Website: walmart
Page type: account-selection
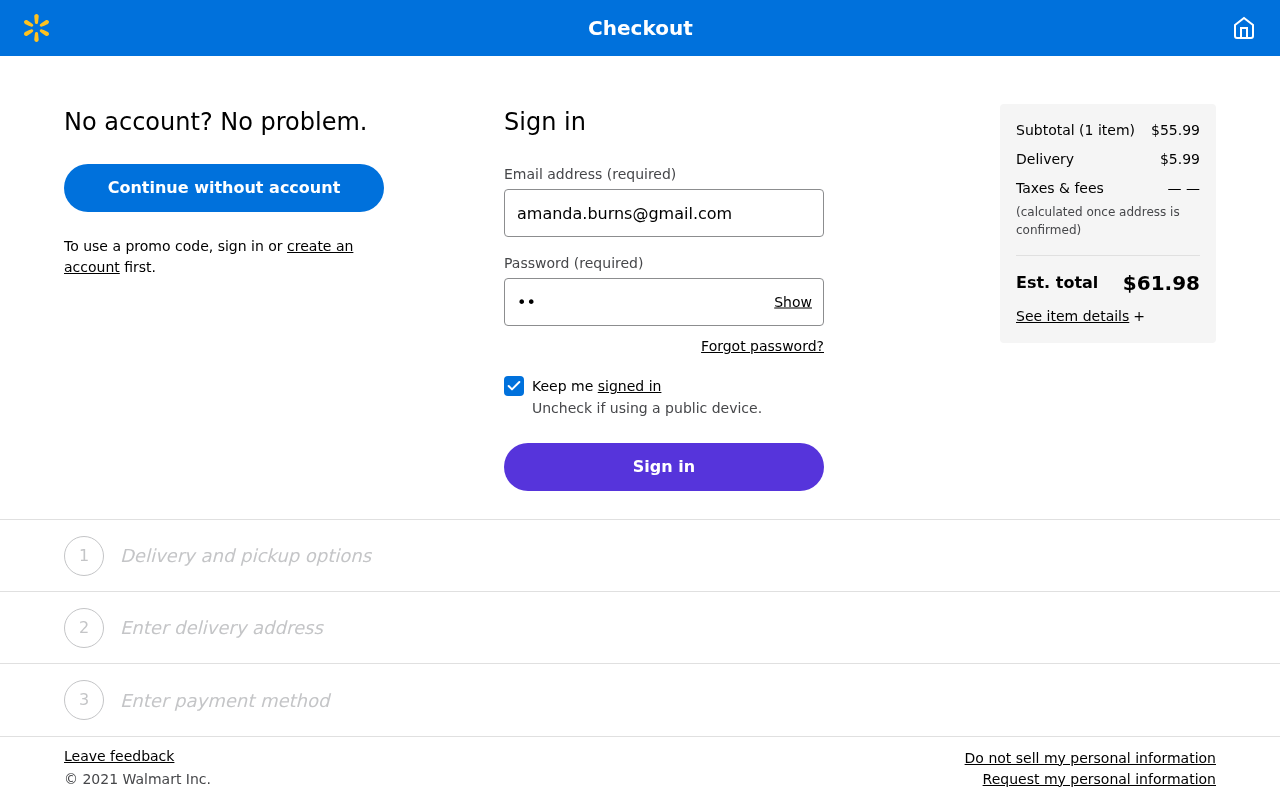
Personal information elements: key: PII_EMAIL
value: amanda.burns@gmail.com
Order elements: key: ORDER_NUM_ITEMS
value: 1
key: ORDER_SUBTOTAL
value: $55.99
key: ORDER_SHIPPING_COST
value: $5.99
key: ORDER_TOTAL
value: $61.98